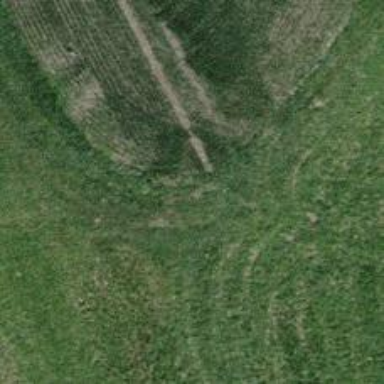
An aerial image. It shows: Track with very rough surface.